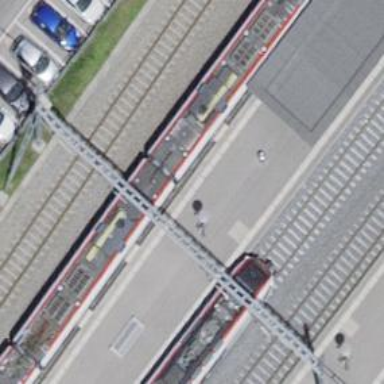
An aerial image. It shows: Railway track with contact line for electrification.